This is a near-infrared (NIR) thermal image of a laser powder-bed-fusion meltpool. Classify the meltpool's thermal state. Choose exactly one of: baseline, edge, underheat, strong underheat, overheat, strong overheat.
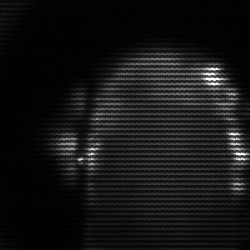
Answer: baseline